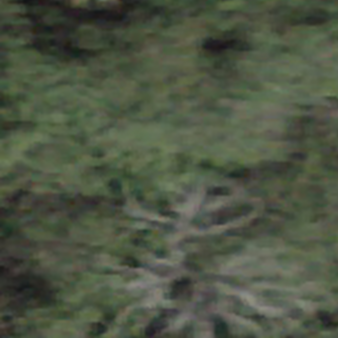
Label: other